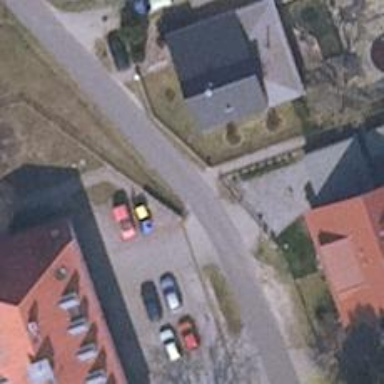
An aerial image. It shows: Footway along the road.